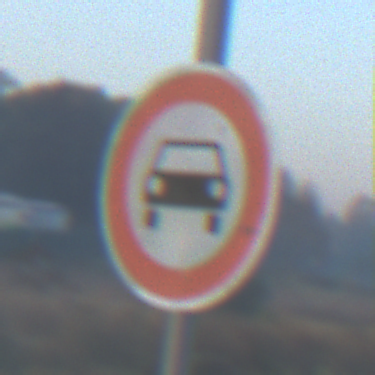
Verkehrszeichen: VerbotKraftwagen
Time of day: Dawn
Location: Outdoor (Nature)
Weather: Clear
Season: NotSpecified
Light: Natural